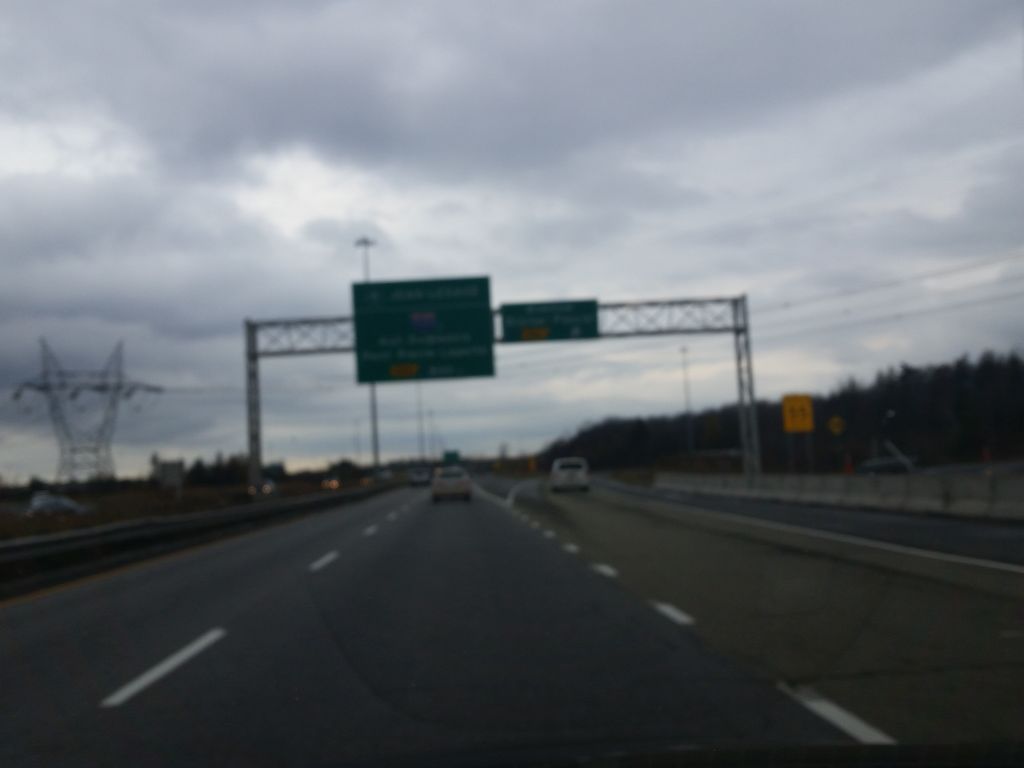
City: quebec_city